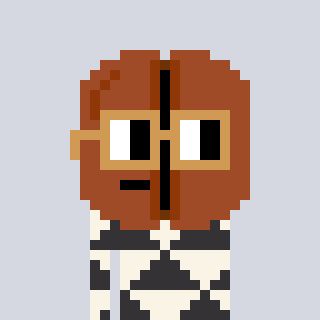
a pixel art character with square brown glasses, a coffeebean-shaped head and a grayscale-colored body on a cool background